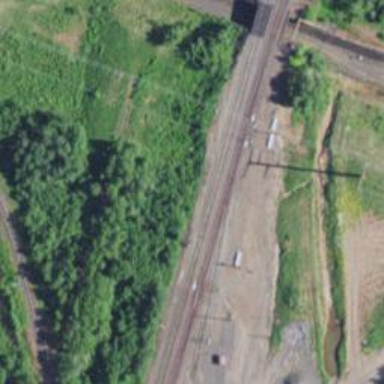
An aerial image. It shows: Railway track.